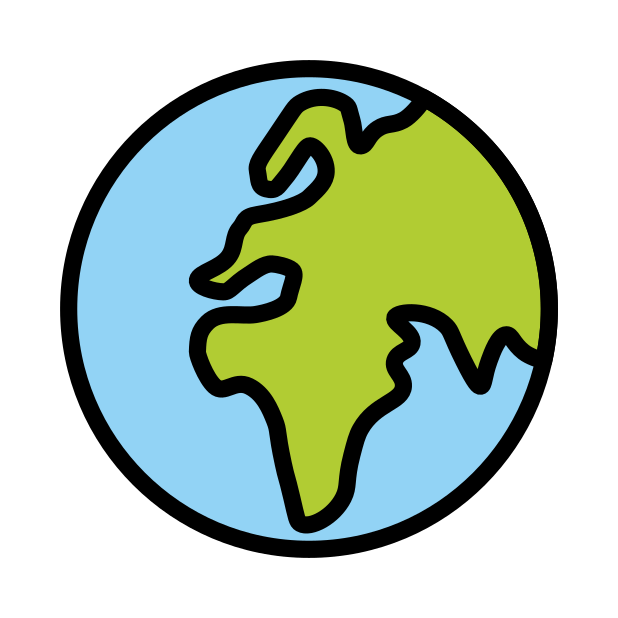
Emoji: 🌍
Name: earth globe europe-africa
Unicode: 0x1f30d